Question: What would be cron expression for following two cases:

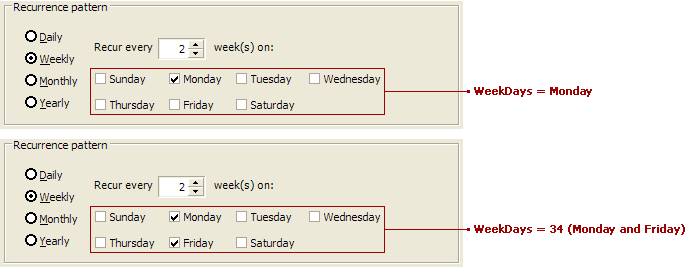
Answer: I am afraid this is not possible with a sigle Cron expression.
Some people have asked similar questions recently.
You can find more details <URL>.
Hope it helps.